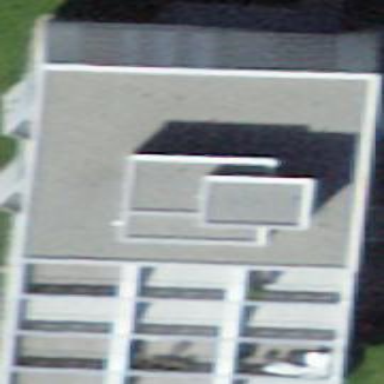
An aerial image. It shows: View of apartment building.